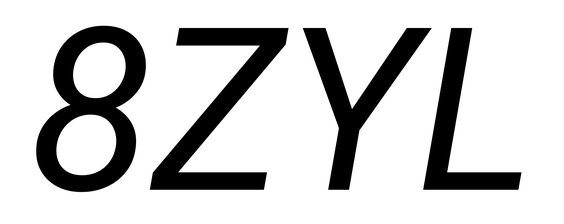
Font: Roboto-Italic_Italic